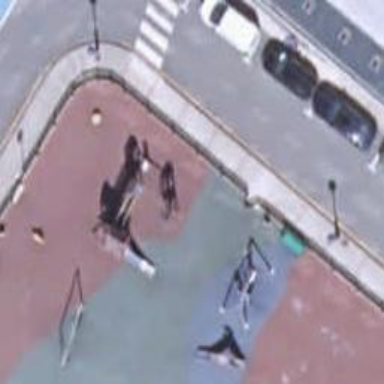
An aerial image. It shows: Playground area for leisure land.